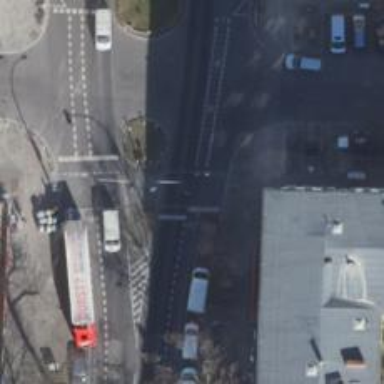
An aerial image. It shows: Asphalt footway with marked crossing equipped with traffic signals.